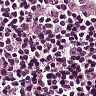
Metastatic tissue present: yes